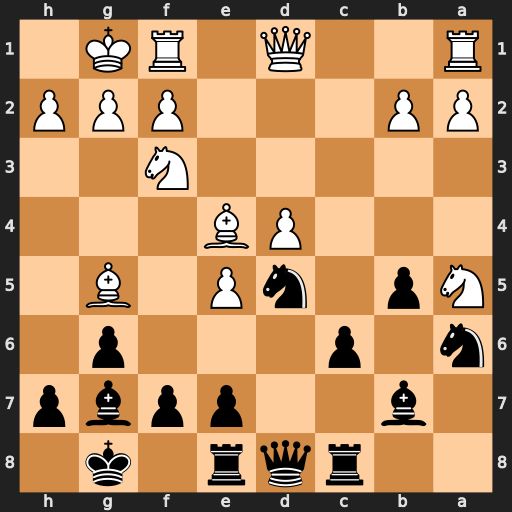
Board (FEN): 2rqr1k1/1b2ppbp/n1p3p1/Np1nP1B1/3PB3/5N2/PP3PPP/R2Q1RK1
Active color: b
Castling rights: -
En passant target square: -
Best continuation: Qxa5 Bxd5 cxd5